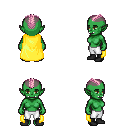
a pixel art fantasy rpg character, female body template, orc, green skin, yellow cape, white pants, pink short mohawk hairstyle, black shoes, four views (front, back, left, right), 2x2 character sprite sheet, small pixel art, hard edges, no anti-aliasing